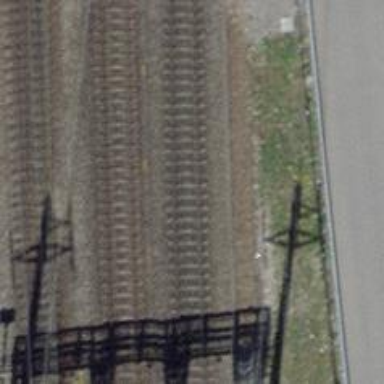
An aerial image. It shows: Single railway track with electrified contact line.